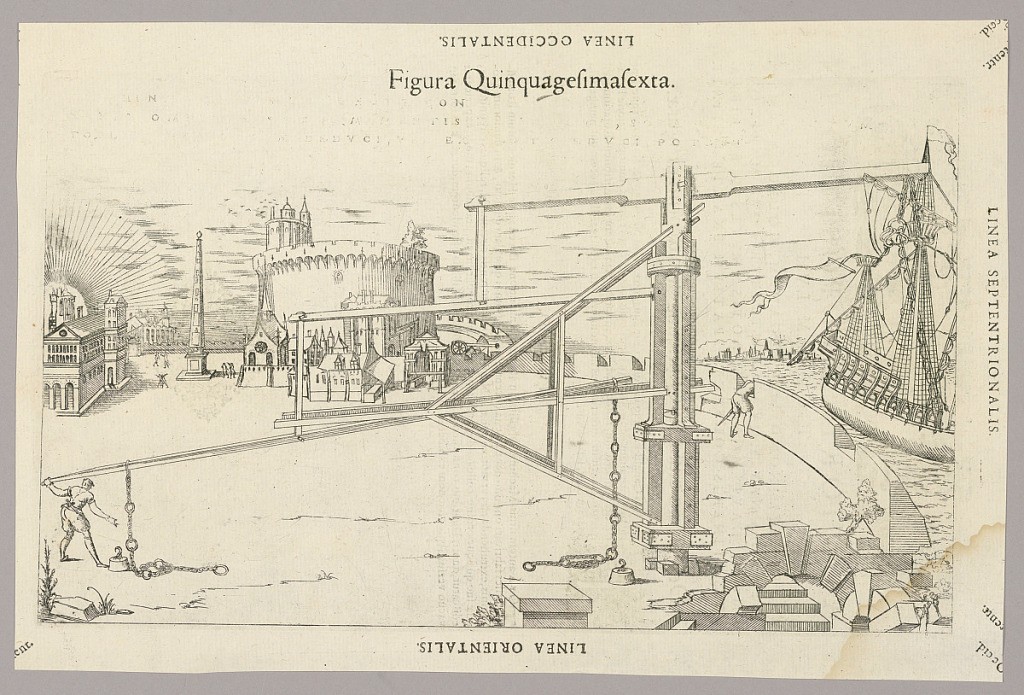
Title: Plave LVI from Theatrum instrumentorum et machinarum
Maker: Julio Paschale
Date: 1582
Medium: Woodcut on paper
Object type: Print
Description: Machien for lifting a ship out of the water, right, over a wall. A frame, crane and pipe; grapples on the ship's mast, one man, left controlling it. Castles, beyond, also a town. Description in Latin on verso of 1949-152-253.